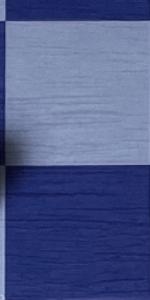
Label: Empty